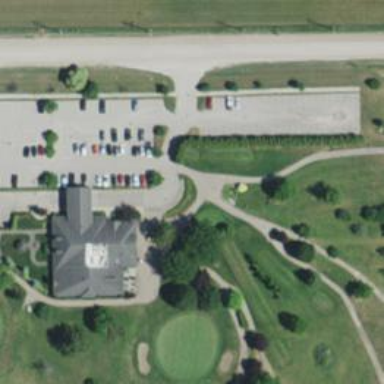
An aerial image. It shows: Path for both roads and golfers.